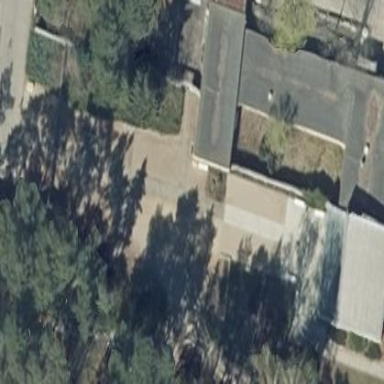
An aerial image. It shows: Funeral hall building.